Interaction volume radius: 10 \u00c5
Interaction volume height: 35 \u00c5
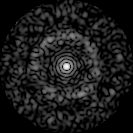
Disorder parameter: 0.8344